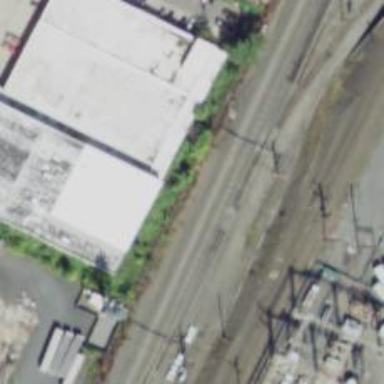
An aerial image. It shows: Railway track with contact line for electrification.